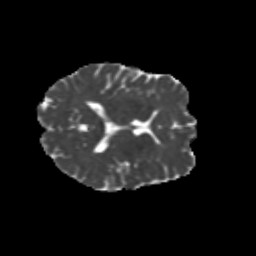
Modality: MD
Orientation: axial
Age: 34
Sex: female
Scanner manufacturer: siemens
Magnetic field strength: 3 T
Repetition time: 1.8 s
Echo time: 0.07 s